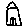
Label: house